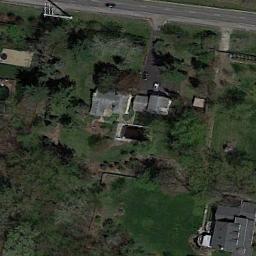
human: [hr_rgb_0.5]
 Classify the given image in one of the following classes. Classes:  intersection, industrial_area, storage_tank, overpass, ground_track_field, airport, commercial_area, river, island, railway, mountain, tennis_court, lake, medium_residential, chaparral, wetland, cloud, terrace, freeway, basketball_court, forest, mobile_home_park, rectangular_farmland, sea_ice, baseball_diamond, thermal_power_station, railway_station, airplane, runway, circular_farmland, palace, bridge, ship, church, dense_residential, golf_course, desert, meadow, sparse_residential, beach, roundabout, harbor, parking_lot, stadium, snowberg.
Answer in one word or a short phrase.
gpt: sparse_residential